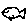
Label: fish